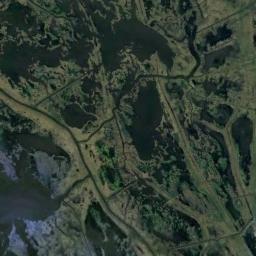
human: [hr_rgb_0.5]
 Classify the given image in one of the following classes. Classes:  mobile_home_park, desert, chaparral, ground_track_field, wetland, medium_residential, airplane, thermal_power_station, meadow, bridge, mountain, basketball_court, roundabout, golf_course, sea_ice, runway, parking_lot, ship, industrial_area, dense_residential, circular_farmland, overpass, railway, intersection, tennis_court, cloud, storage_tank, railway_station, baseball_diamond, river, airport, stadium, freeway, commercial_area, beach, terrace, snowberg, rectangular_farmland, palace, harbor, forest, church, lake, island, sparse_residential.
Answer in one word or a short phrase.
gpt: wetland